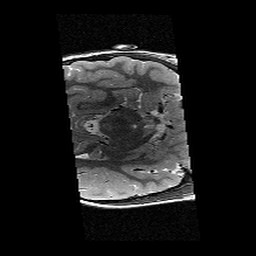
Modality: T2w
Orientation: axial
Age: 11
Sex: female
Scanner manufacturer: siemens
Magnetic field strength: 3 T
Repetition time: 9.23 s
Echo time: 0.067 s